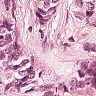
Metastatic tissue present: yes